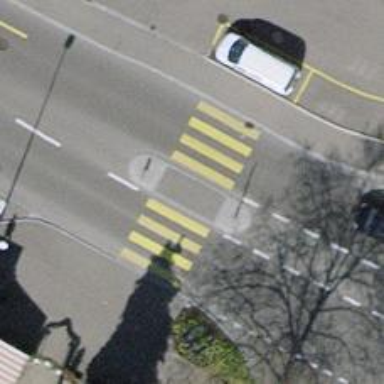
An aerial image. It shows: Uncontrolled zebra crossing with pedestrian island.